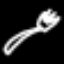
Label: fork